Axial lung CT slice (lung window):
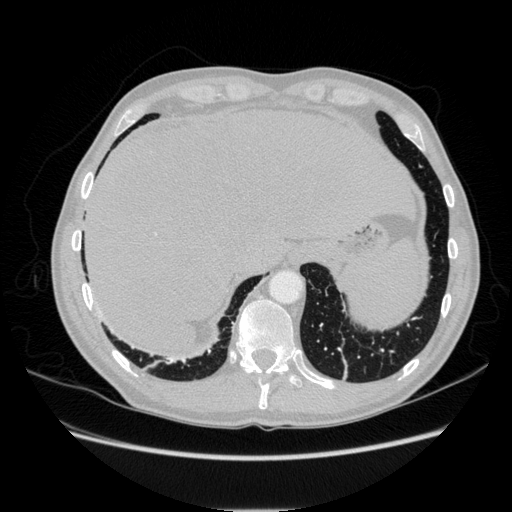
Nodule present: no